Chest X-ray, PA view. Patient: 39 years old, sex M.
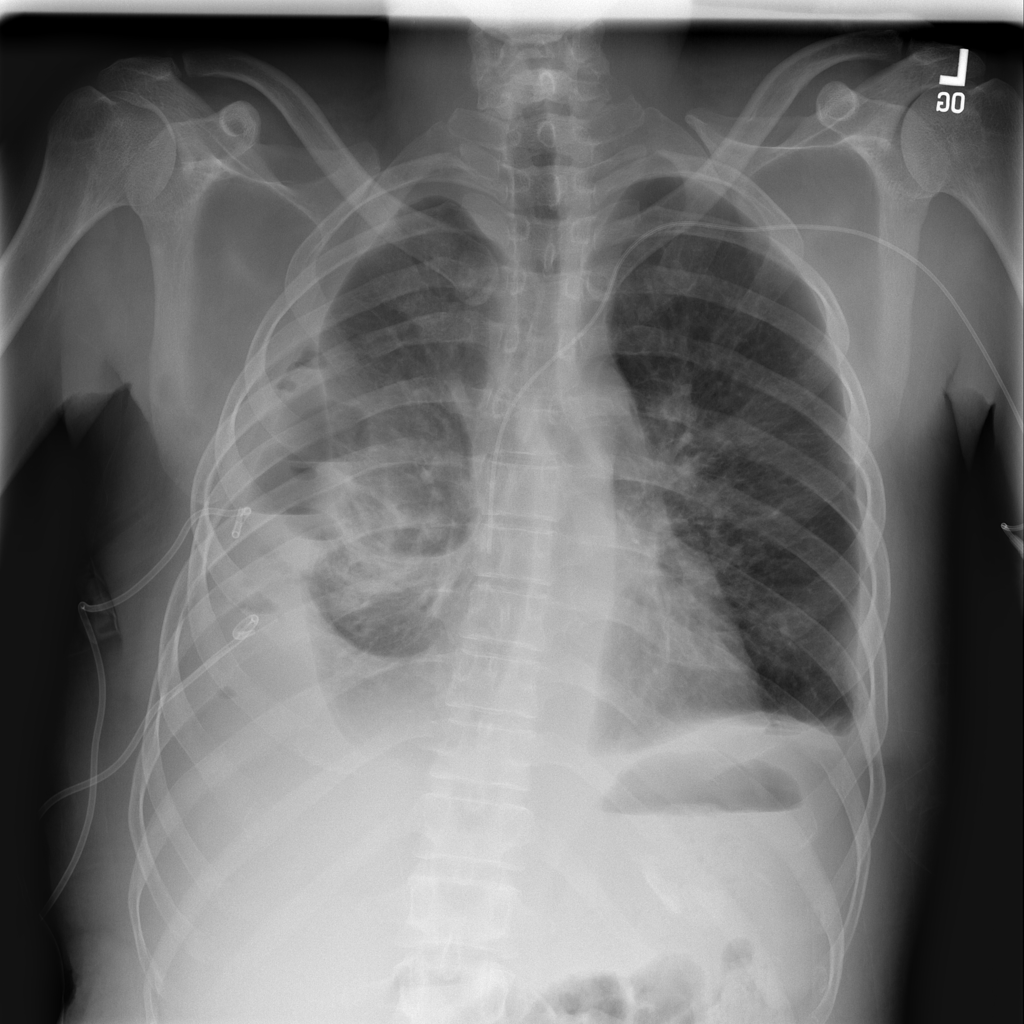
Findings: Effusion, Pleural_Thickening, Pneumothorax